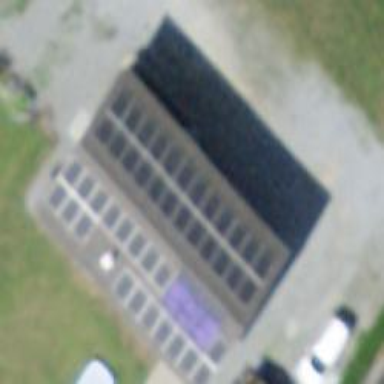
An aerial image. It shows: Solar power plant using photovoltaic technology to generate electricity.